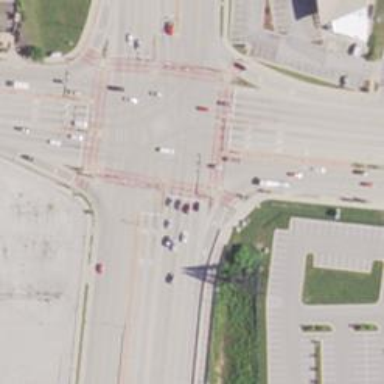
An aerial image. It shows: Footway located on traffic island.